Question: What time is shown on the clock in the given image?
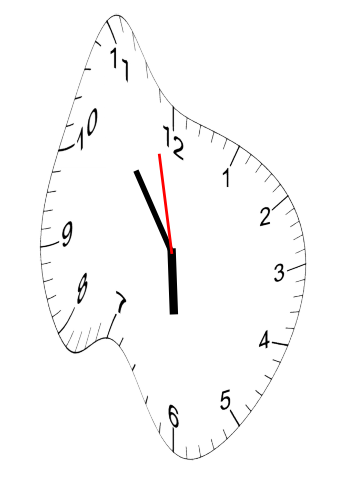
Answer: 05:53:58